Question: i write a simple command in mongodb javascript console.
'''
db.ChatMetaInfo.find({$or : [{receiver:ObjectId("54cdfeb0eee173f724fe414a")},{sender:ObjectId("54cdfeb0eee173f724fe414a")}])
'''
but instead of output it is giving me ... three dots on next line.can anyone please tell why $or as you can see in screen shot

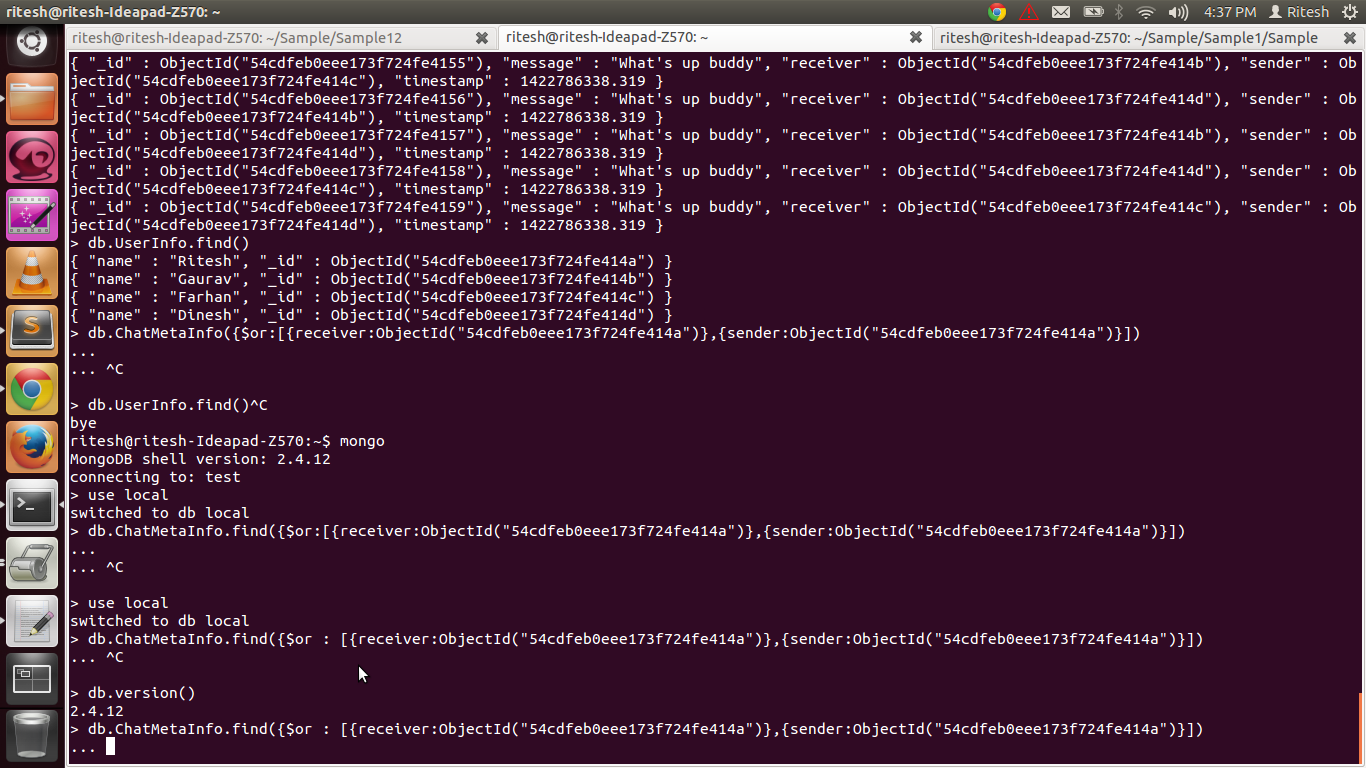
Answer: in mongo shell '...' means that your query has not finished yet.
Use this query:
'''
db.ChatMetaInfo.find({$or : [{receiver:ObjectId("54cdfeb0eee173f724fe414a")},{sender:ObjectId("54cdfeb0eee173f724fe414a")}]})
'''
U missed the last '}' before ')'